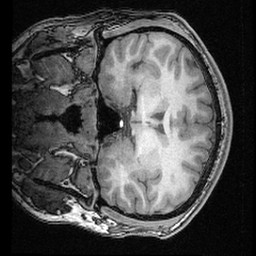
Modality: T1w
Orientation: coronal
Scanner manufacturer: ge
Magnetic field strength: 3 T
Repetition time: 0.008572 s
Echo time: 0.003384 s